Question: here I created with html element using 2 div but I am not able to create a triangle-shaped div like I really required. I have attached an image.
Here is the html code:
'''
<div style="background-color:#999999;margin-bottom:20px;">
<div class="activeHeader h4Bold" style="width:40%;display:inline-block"><span class="h3Bold" style="margin-right:12px;color:#ffffff!important">1</span> Define Finished Product and Tracability Workflow</div>
<div class="inactive h4Bold" style="width:40%;display:inline-block"><span class="h3Bold" style="margin-right:12px;color:#000000!important">2</span>
</div>
</div>
'''
and css:
'''
.activeHeader
{
padding:9px 24px 9px 12px;
background-color:#000000;
color:#ffffff;
}
.inactive
{
padding:9px 24px 9px 12px;
background-color:#cccccc;
color:#000000;
}
'''
jsfiddle
<URL>
output image:

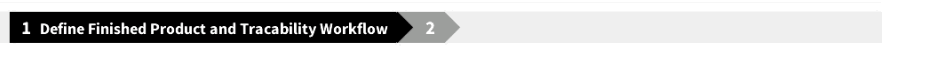
Answer: pseudo elements and css triangles can do the job <URL>
'''
.activeHeader:after{
content: ""; //makes it appear
position: absolute;
top: 0;
left: 100%; //makes it stick off the right hand side
width: 0;
height: 0;
//following values are same as half total height to get the correct shape for the triangle.
border-top: 18px solid transparent;
border-bottom: 18px solid transparent;
border-left: 18px solid black;
}
'''
Didn't do the whole thing for you, cause where's the fun in that? But should get you on the right path. Let me know if you need more help.